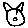
Label: cat